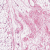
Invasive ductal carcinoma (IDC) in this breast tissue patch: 0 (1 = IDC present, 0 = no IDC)